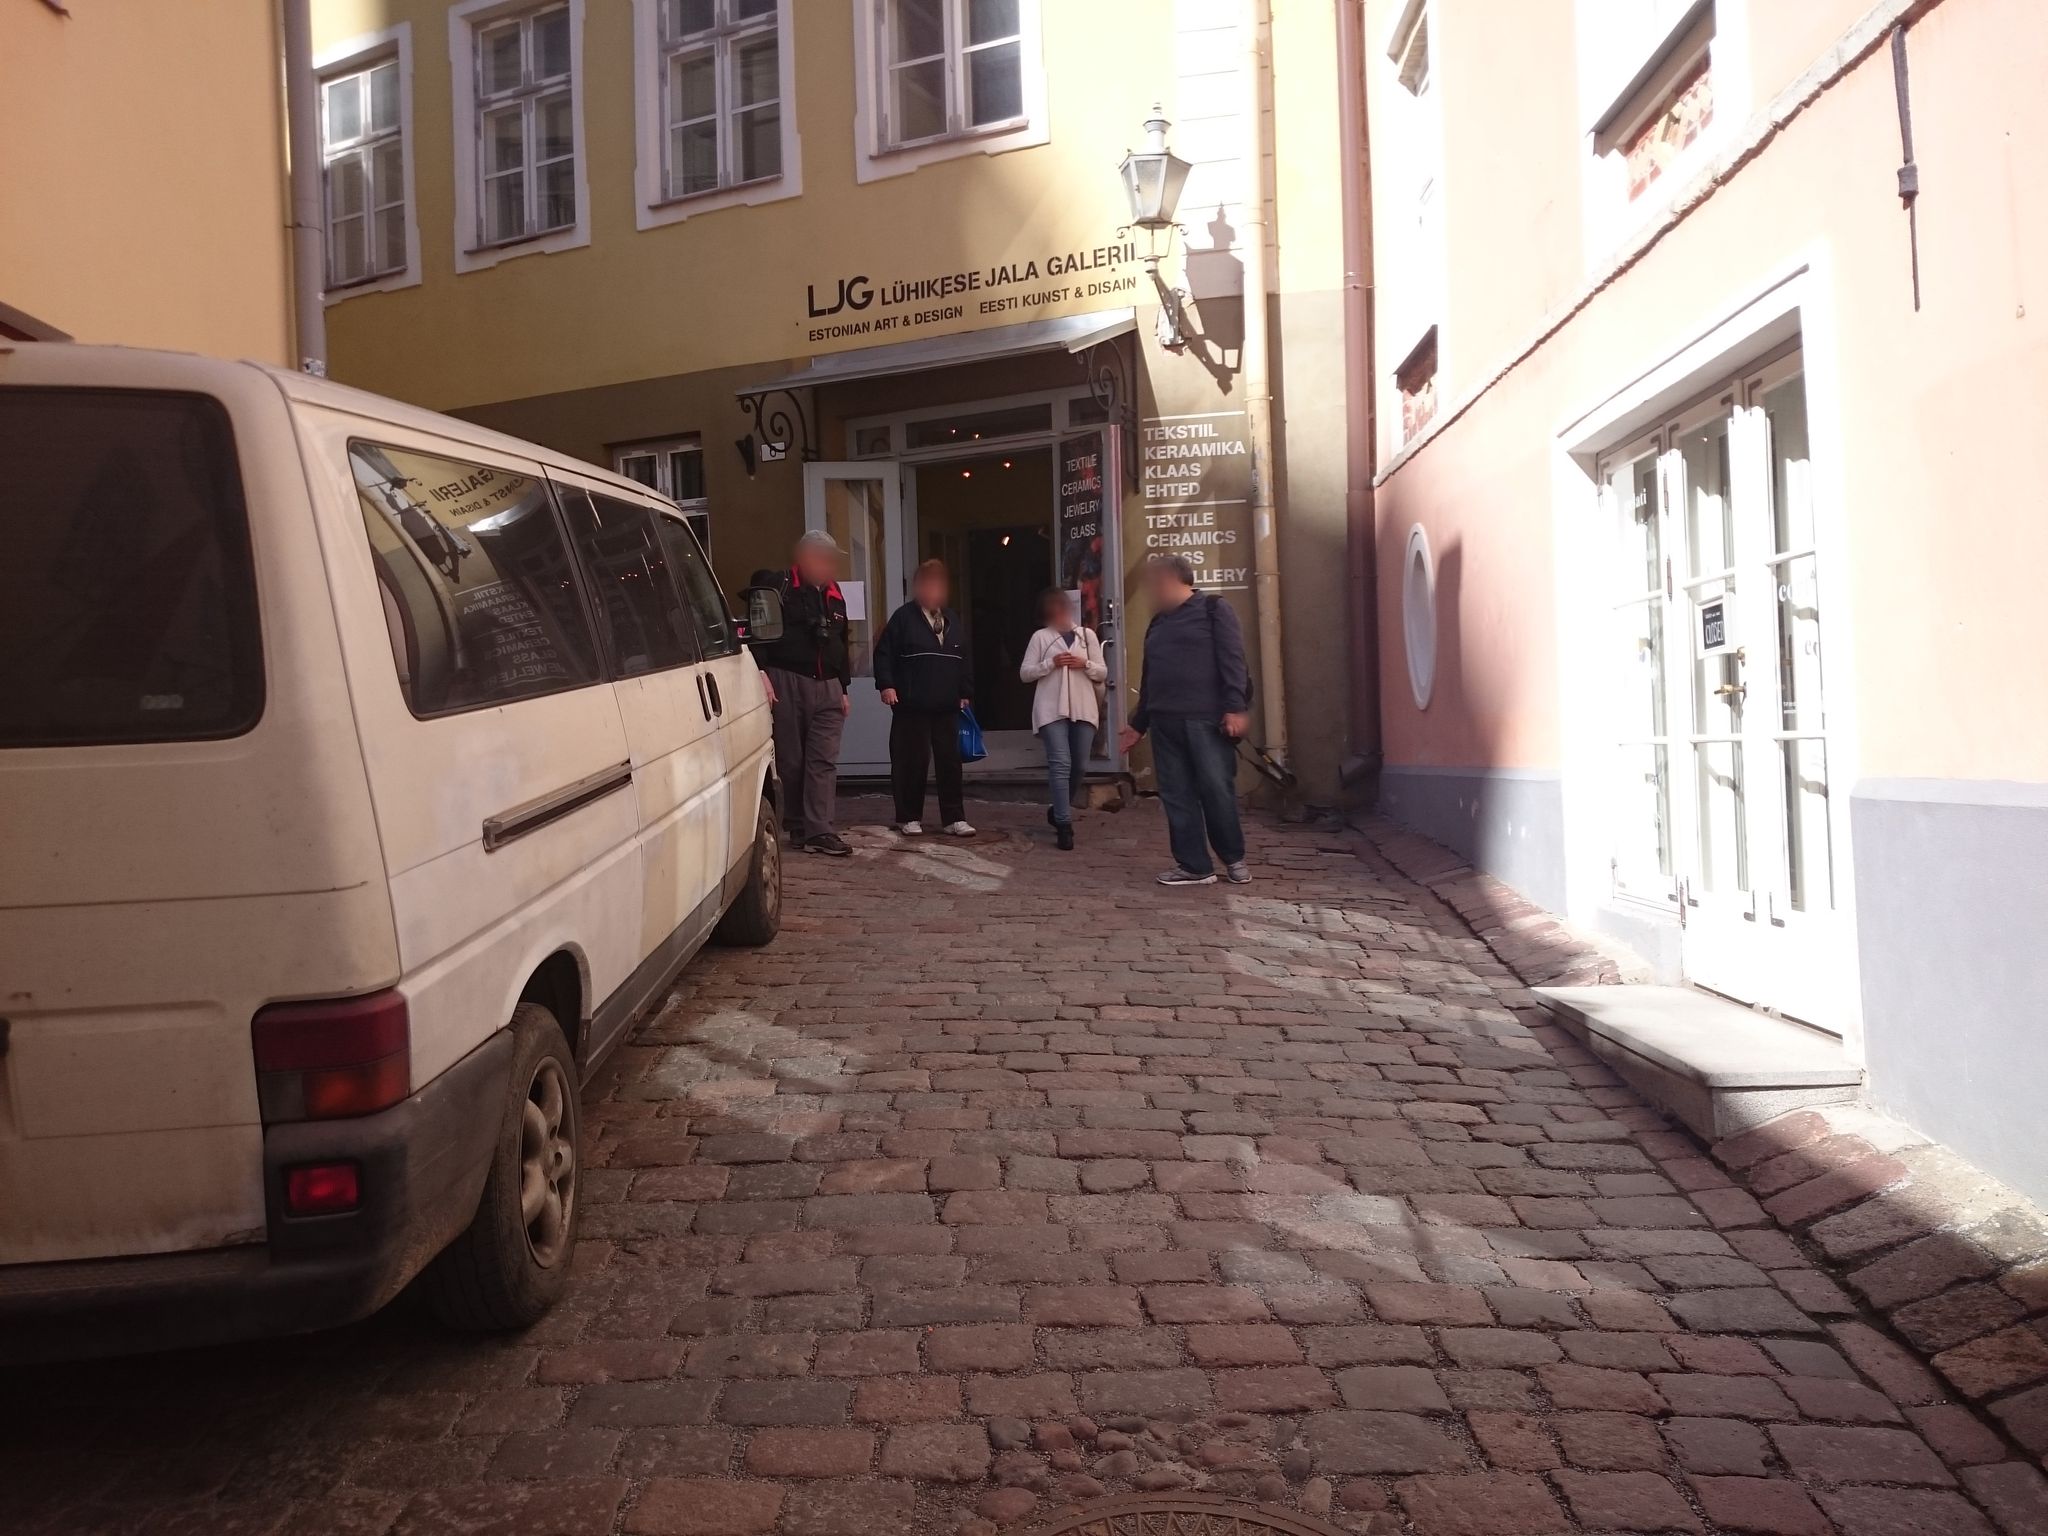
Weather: clear
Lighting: day
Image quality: good
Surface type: walking surface
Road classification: steps, pedestrian
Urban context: urban centre
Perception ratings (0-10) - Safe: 6.38, Lively: 6.36, Beautiful: 7.11, Boring: 6.24, Depressing: 2.09, Wealthy: 9.4